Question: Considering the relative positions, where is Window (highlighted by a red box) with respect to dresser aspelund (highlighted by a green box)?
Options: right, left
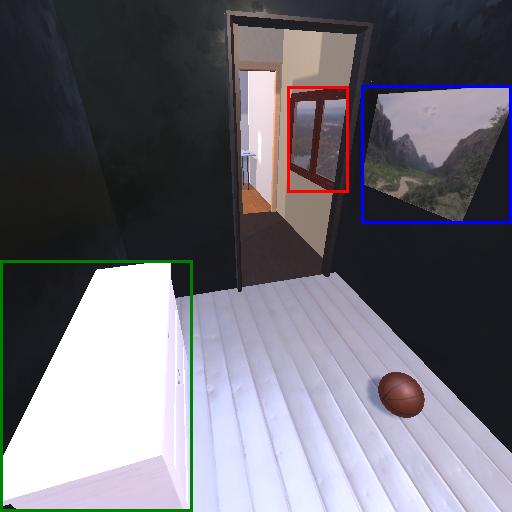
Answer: right